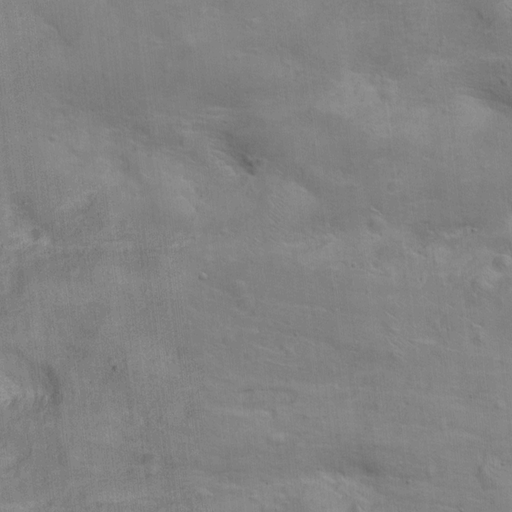
Classes present: Background